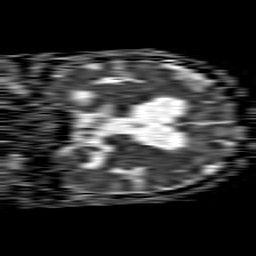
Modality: ADC
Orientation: coronal
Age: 73
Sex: female
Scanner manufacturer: philips
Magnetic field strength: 1.5 T
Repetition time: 4.6 s
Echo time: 0.08631 s